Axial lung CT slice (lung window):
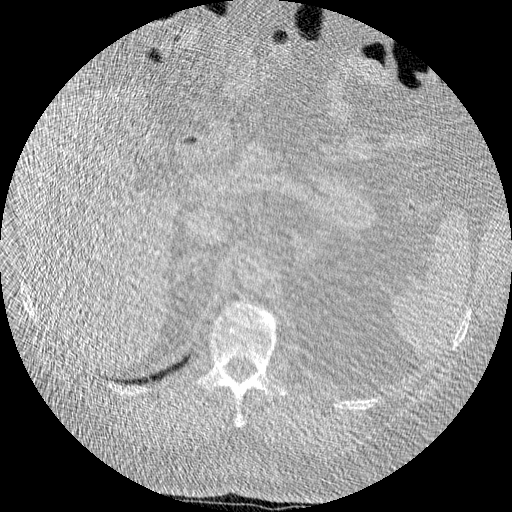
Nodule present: no